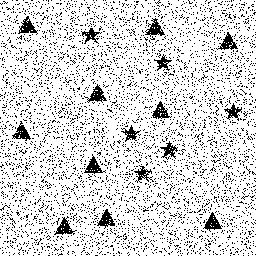
Squares: 0
Triangles: 10
Stars: 6
Total shapes: 16